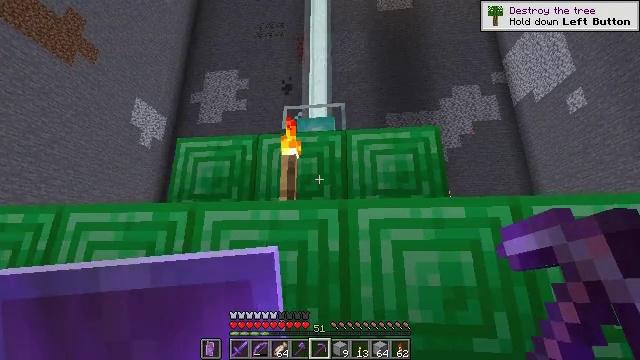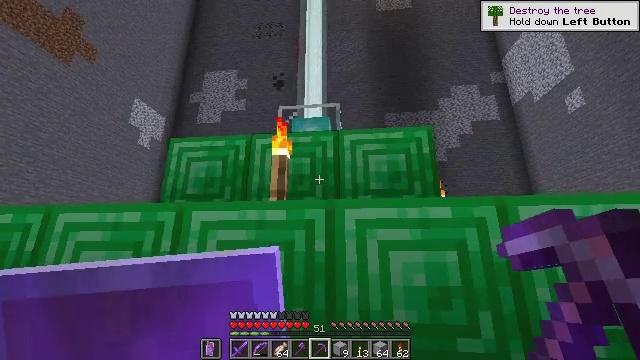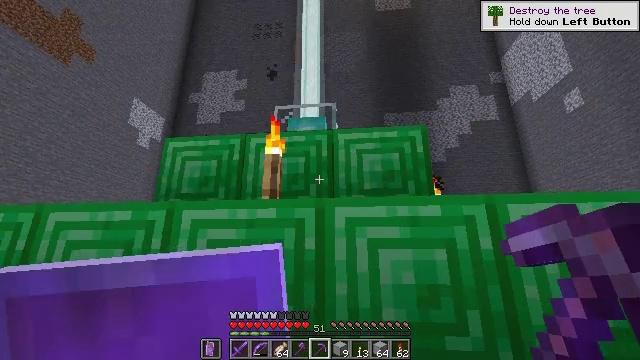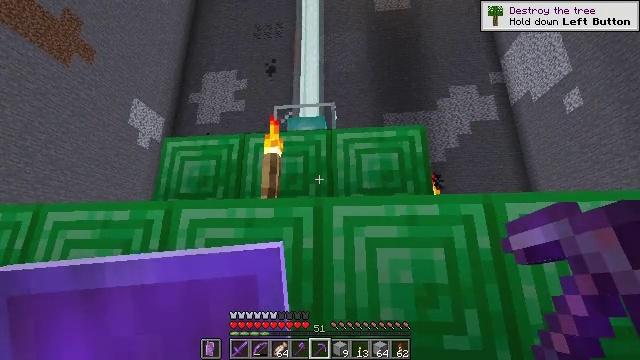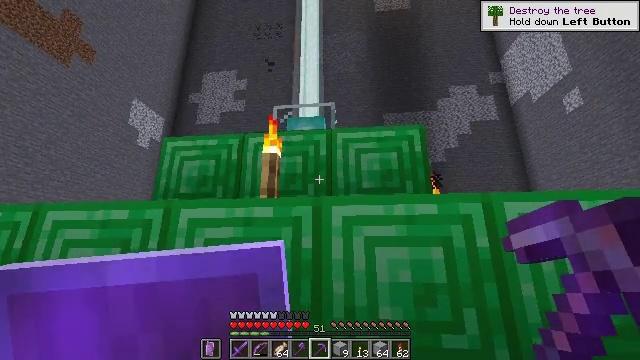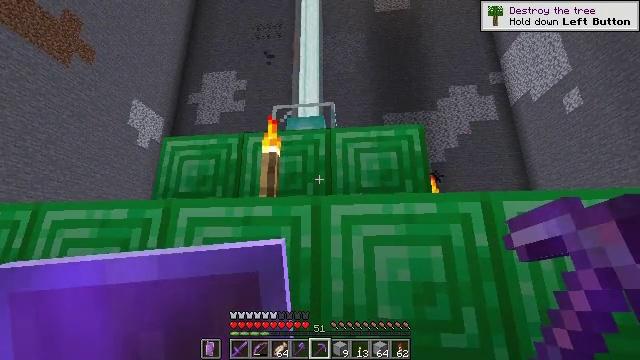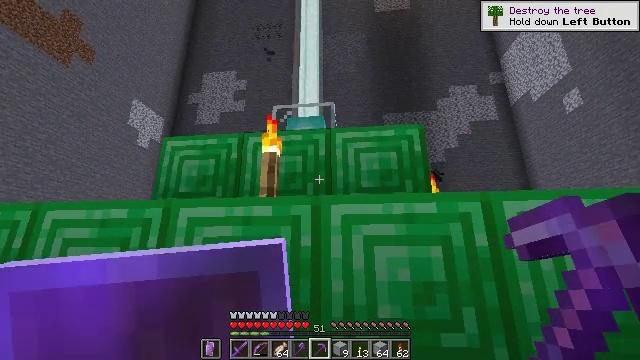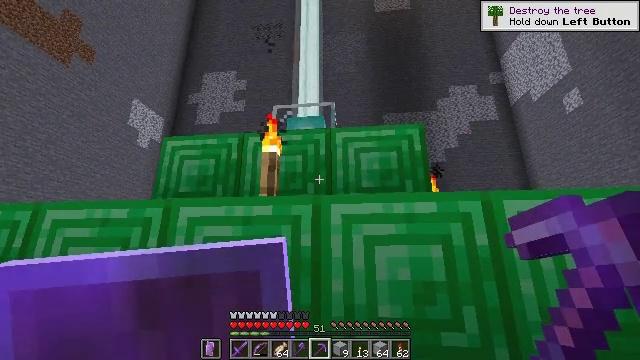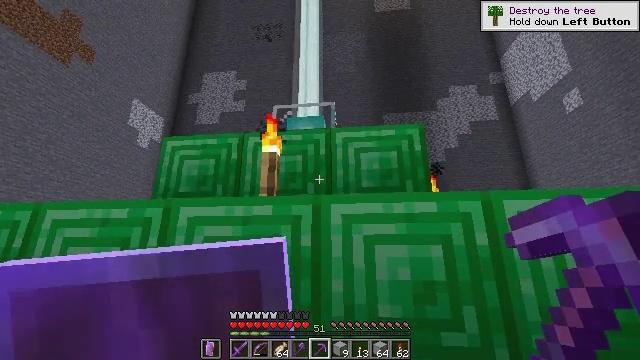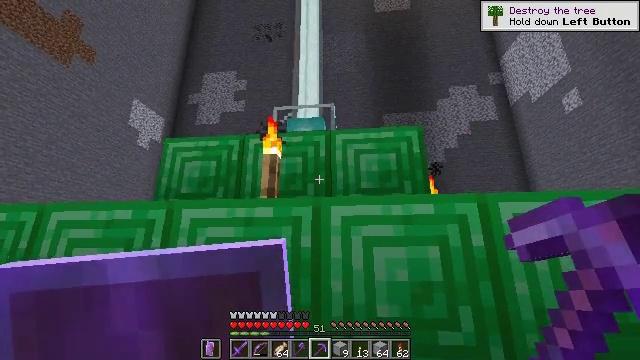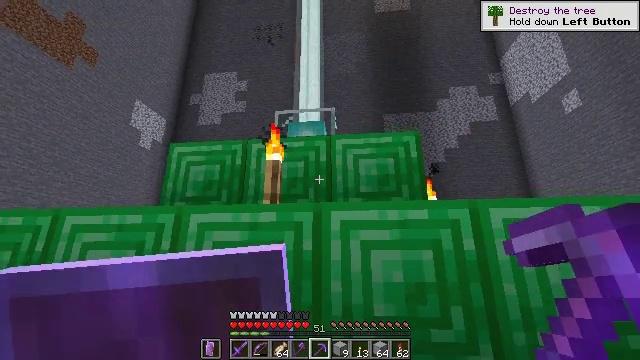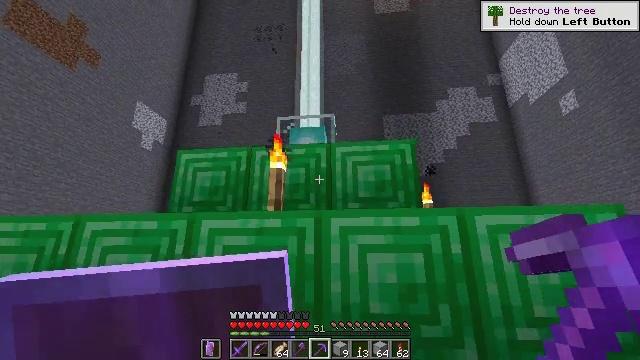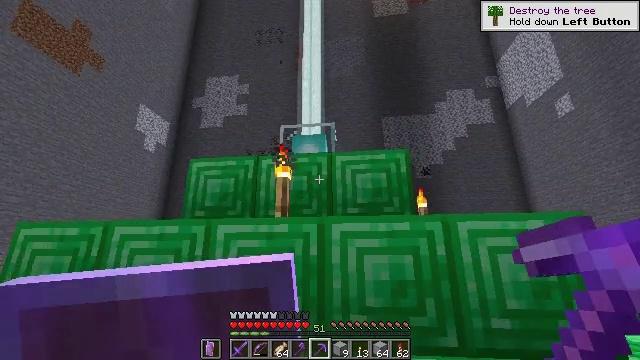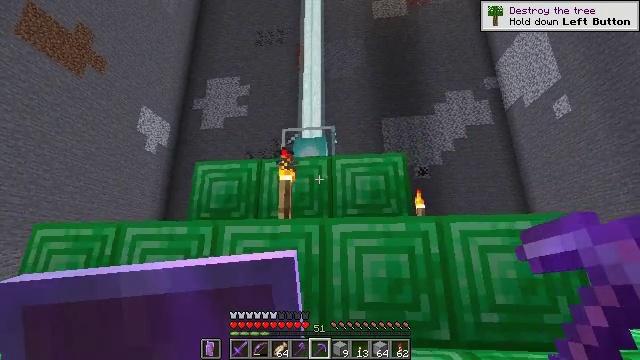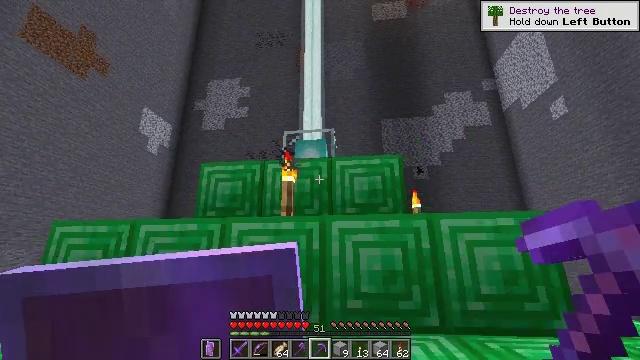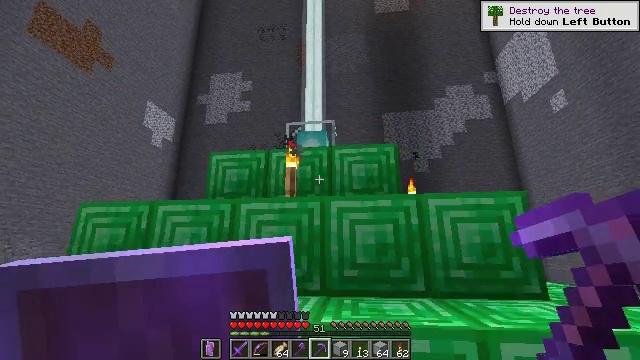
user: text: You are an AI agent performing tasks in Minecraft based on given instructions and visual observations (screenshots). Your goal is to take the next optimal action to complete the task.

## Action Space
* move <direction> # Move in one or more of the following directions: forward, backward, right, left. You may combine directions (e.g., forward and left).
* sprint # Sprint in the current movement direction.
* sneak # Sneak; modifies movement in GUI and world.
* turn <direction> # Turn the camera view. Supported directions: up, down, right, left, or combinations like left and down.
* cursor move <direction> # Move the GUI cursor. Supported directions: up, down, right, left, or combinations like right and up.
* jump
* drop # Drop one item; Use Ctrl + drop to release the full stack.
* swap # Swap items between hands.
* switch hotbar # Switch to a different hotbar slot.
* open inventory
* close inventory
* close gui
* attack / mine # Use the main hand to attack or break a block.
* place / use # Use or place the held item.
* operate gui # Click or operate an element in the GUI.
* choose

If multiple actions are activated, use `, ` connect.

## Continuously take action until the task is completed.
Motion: motion action
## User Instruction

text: Use a pickaxe to mine the emerald block.
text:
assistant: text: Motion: no_op
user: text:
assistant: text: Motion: no_op
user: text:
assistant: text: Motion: no_op
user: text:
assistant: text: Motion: no_op
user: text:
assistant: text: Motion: no_op
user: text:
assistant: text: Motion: no_op
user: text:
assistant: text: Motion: no_op
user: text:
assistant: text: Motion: no_op
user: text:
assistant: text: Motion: move back
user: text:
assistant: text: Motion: move back
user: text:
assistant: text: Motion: move back
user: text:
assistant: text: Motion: move back
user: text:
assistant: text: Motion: move back
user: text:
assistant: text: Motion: move back
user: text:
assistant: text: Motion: move back, turn down
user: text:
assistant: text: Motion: move back, turn left and down
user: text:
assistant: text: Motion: move back, turn down
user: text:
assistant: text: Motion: move back
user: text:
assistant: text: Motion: move back
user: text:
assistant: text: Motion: move back
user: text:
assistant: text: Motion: move back
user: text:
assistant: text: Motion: move back
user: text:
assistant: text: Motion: move back
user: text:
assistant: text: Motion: move back
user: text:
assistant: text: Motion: move back
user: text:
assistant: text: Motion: move back
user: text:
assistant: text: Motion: move back
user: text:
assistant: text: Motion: move back, turn down
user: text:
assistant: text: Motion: turn right and down
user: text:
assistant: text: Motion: turn right and down